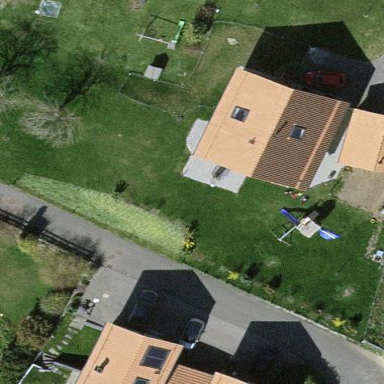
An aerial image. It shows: Detached building with gabled roof.